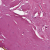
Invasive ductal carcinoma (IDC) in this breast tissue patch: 0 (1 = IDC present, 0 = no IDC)